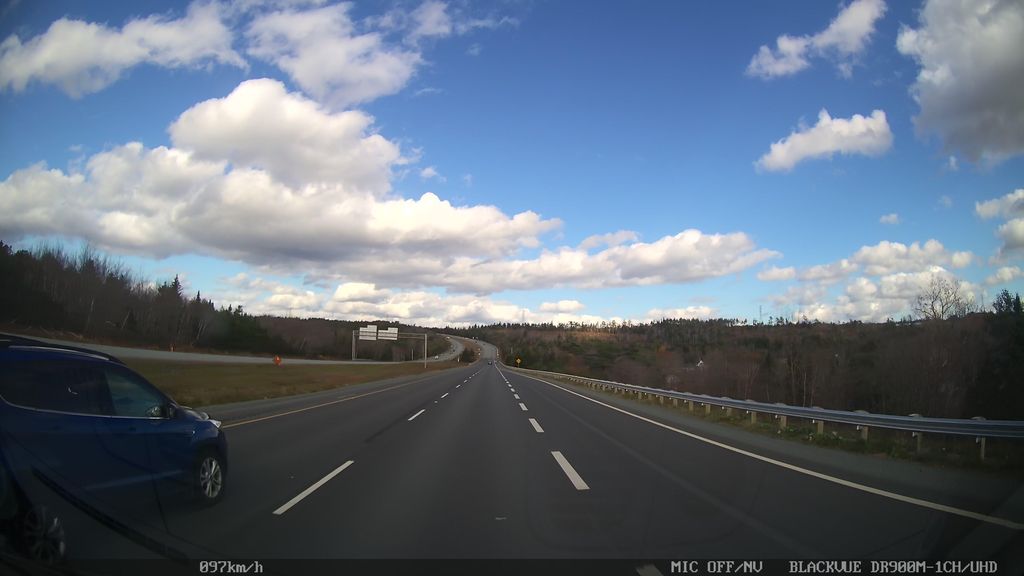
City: halifax